Aerial crown-view tile of a tropical tree (Barro Colorado Island, Panama), acquired 20240813:
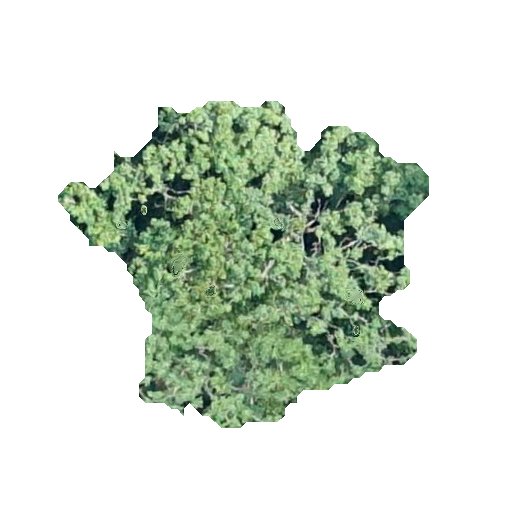
Species: Lonchocarpus heptaphyllus
GBIF accepted scientific name: Lonchocarpus heptaphyllus
Crown area: 117.635 m²